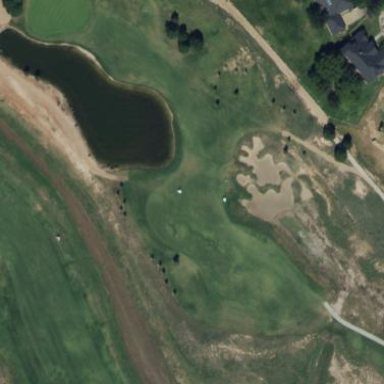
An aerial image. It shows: Lake which is considered lateral water hazard on golf course.